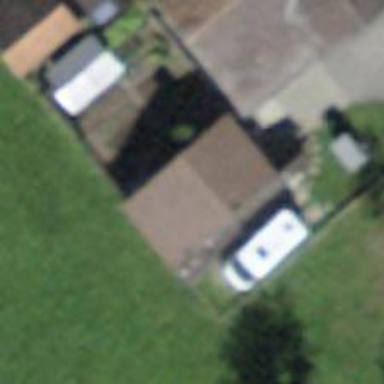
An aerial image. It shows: Shed.